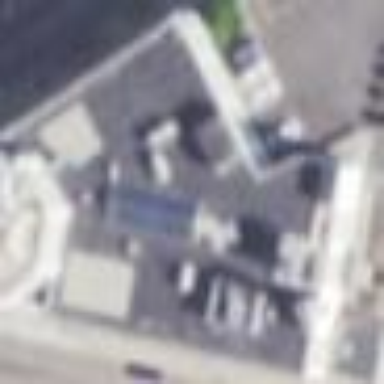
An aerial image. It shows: Part of building.